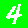
Digit: 4